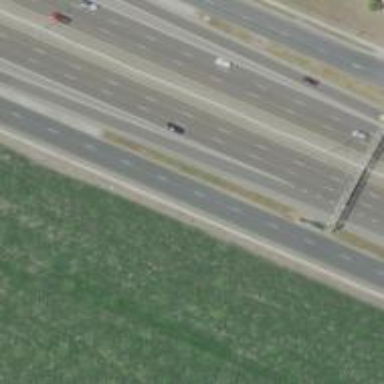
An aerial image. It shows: Motorway link.